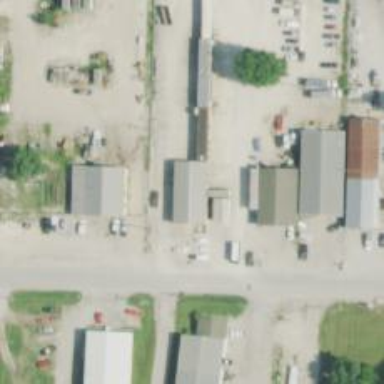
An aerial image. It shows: Post depot.